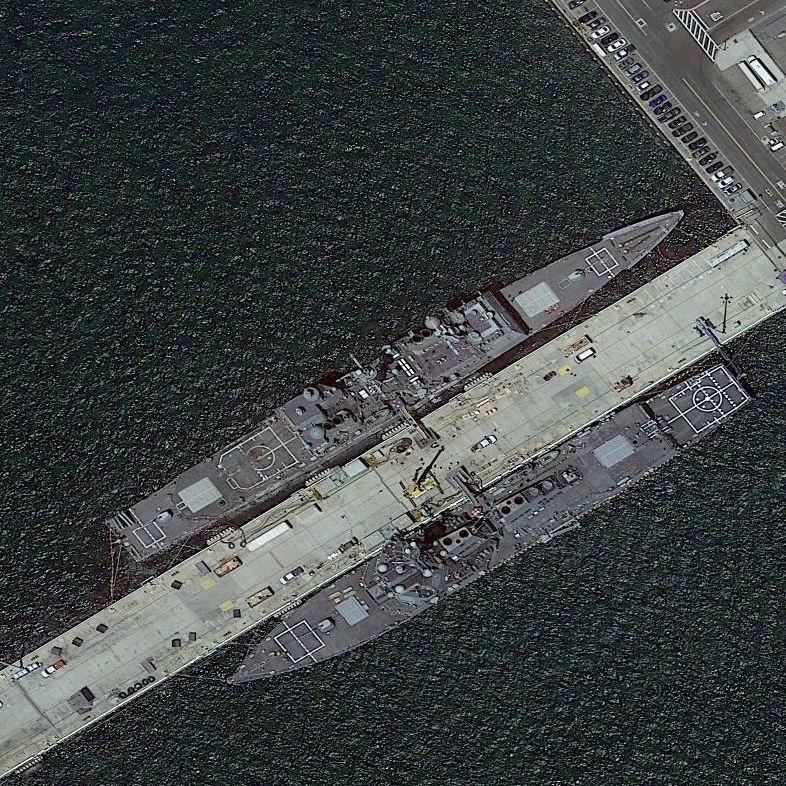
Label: cruiser